Question: I would like to create a screen like below using WPF. I have a fairly good idea on how to do this but have only been using WPF for about 2 months so I would like to know from those more knowledgeable if this is the correct way to accomplish what I want.
The screen will be broken down into 3 primary usercontrols: info header, links (on the left) and info display (orange area on right containing fields of information). I plan on using the DockPanel for the layout and then create a separate usercontrol for each area.
Is the use of DockPanel with embedded usercontrols the best way to accomplish this?
One feature I would like to incorporate is a collapsible link list as shown for 'company'. When a user clicks on 'company' the area below company would expand and show the various options pertaining to a company (summary, info, issues, etc.). Clicking on 'employee' would expand the employee link and collapse the 'company' link.
Is there a feature in WPF that I can utilize to handle the collapse/expand of the links?

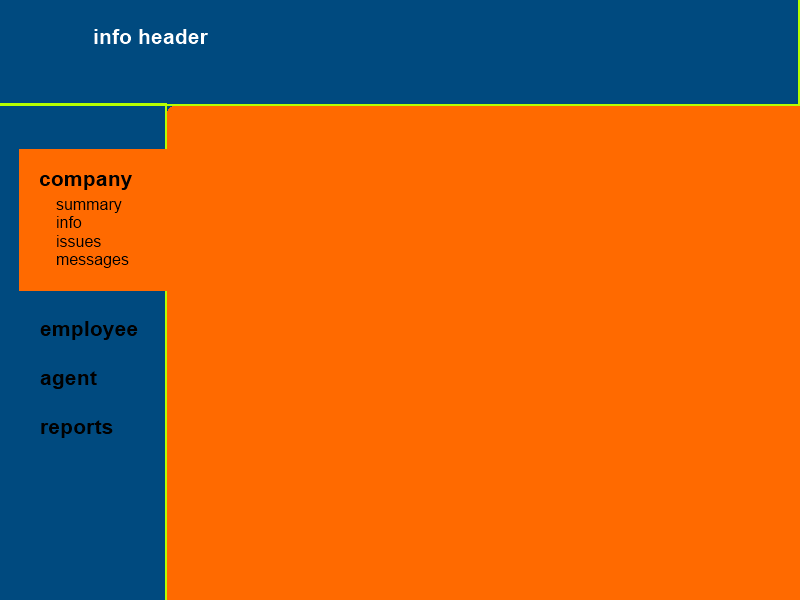
Answer: Based on your mock-up, 'DockPanel' sounds like a perfectly sensible way to go.
The side-menu sounds like an accordion control - there's one in <URL>.